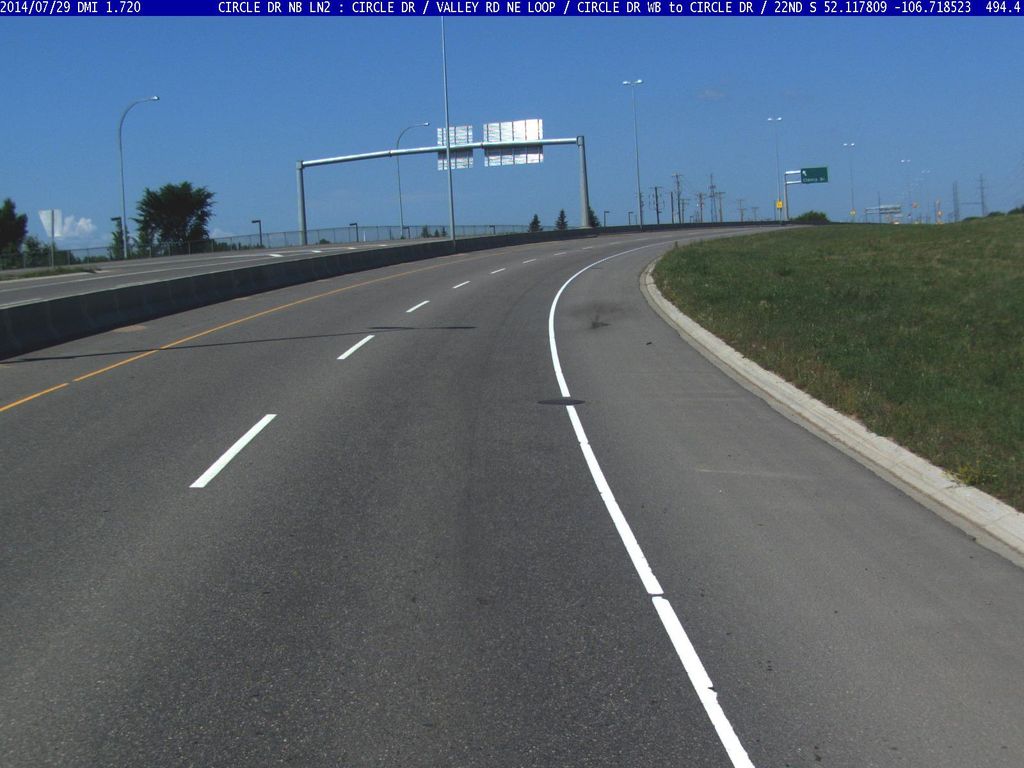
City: saskatoon